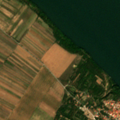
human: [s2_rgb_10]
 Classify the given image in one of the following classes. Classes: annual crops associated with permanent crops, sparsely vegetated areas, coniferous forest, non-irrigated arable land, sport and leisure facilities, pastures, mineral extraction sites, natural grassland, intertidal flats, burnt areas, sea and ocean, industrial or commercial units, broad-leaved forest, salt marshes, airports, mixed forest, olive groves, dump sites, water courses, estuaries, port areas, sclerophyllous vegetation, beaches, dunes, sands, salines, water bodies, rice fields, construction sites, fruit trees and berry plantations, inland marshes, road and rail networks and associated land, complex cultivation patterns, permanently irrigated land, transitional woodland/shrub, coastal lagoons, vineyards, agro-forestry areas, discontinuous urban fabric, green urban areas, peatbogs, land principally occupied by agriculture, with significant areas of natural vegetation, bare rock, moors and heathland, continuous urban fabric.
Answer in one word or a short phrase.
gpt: discontinuous urban fabric, non-irrigated arable land, complex cultivation patterns, land principally occupied by agriculture, with significant areas of natural vegetation, water courses